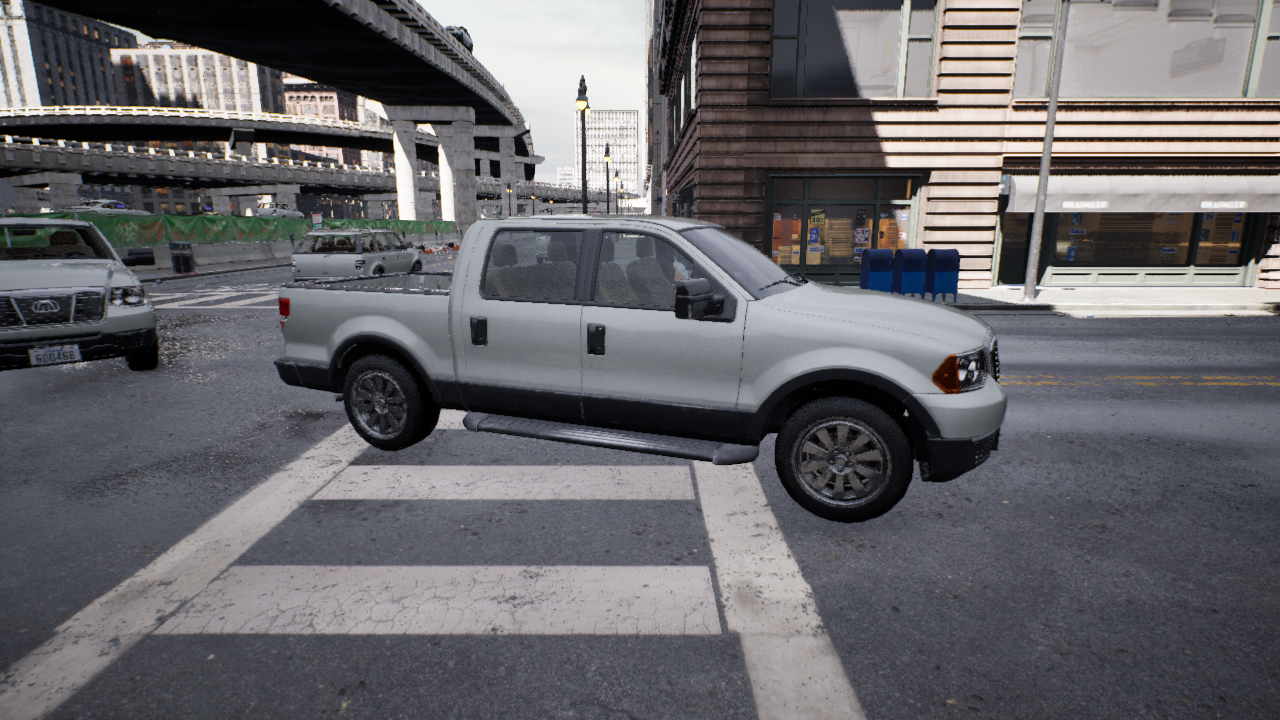
Venue: intersection
Lighting: clear day
Vehicle rig: pickup